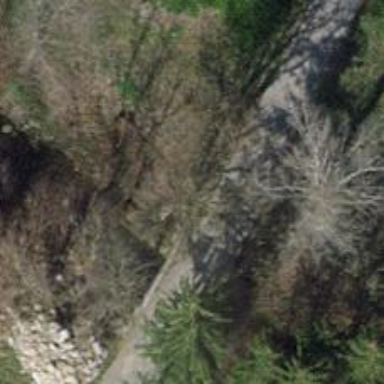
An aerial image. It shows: Unclassified road with bridge.